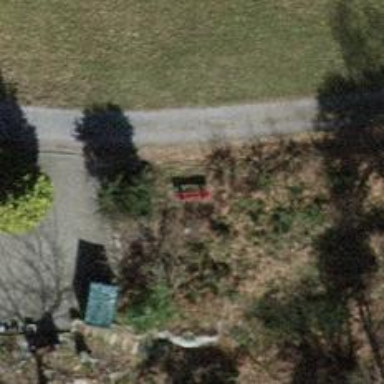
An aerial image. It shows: Bench for seating.